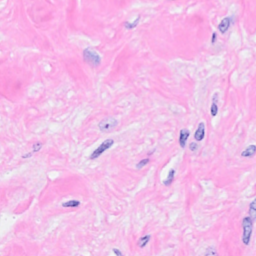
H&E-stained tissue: Breast